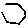
Label: hexagon